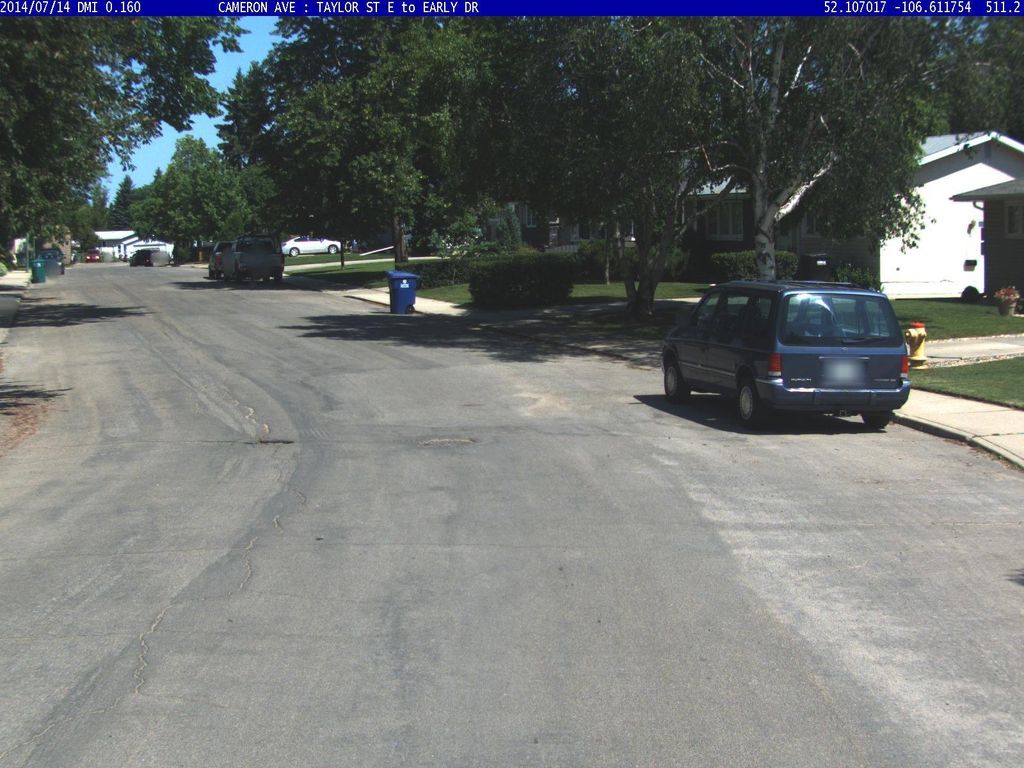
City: saskatoon